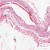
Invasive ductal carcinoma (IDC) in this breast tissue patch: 0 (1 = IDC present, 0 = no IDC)